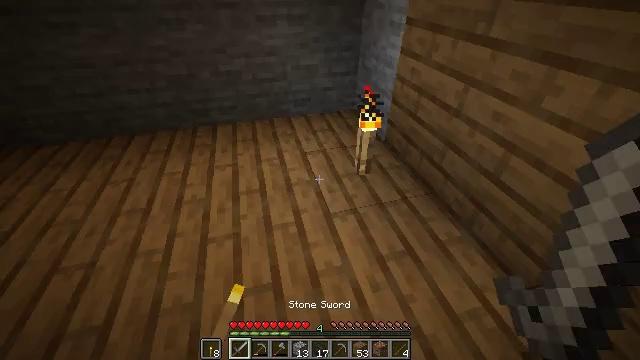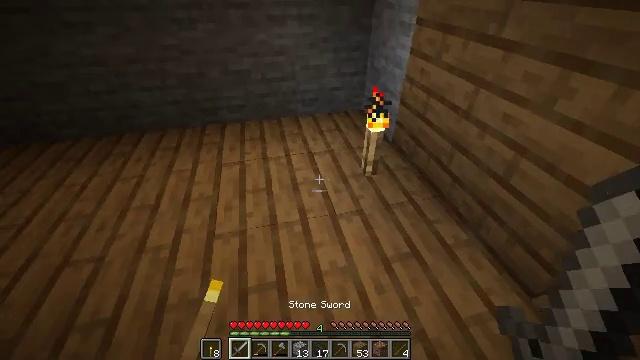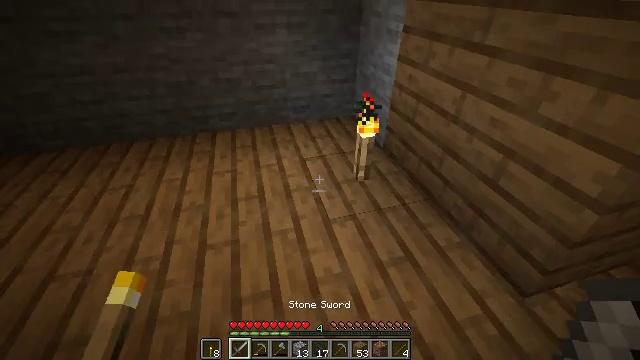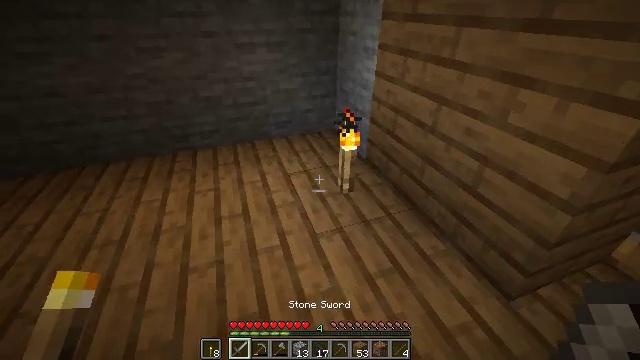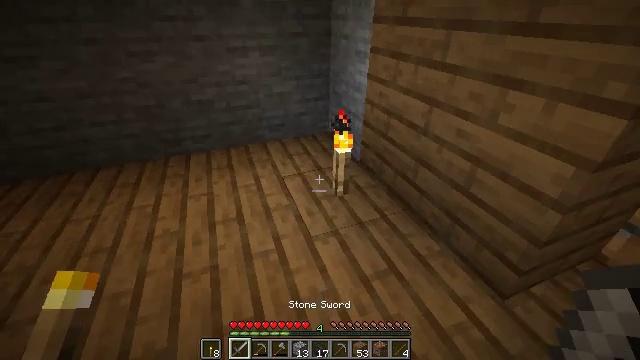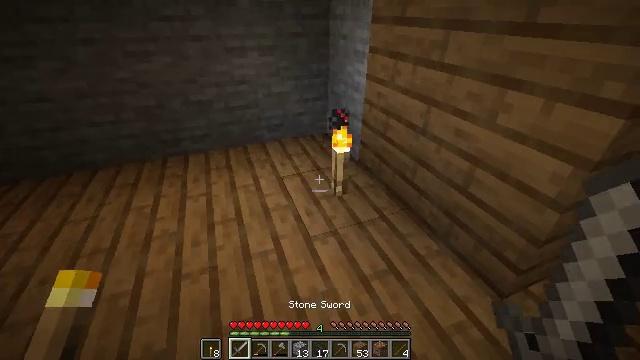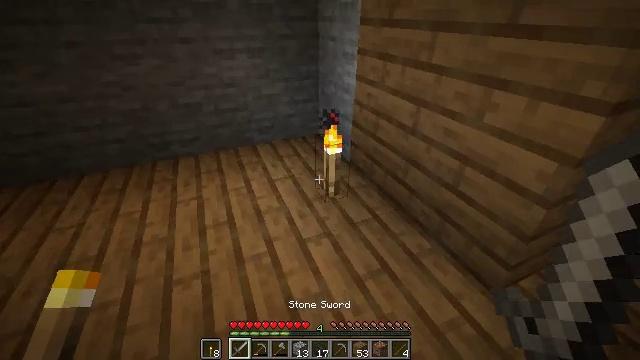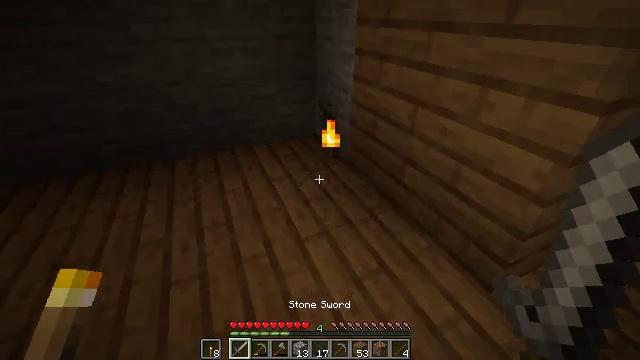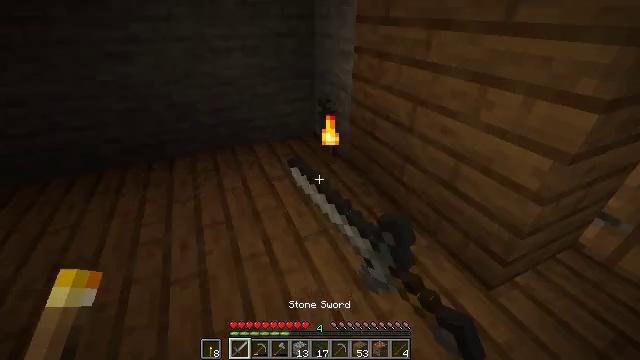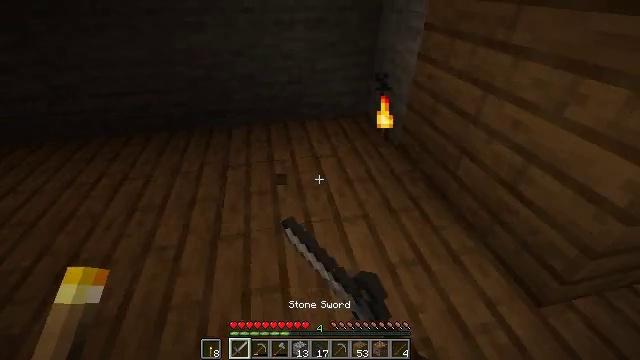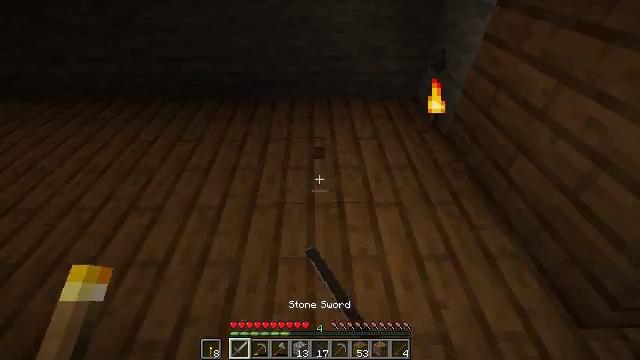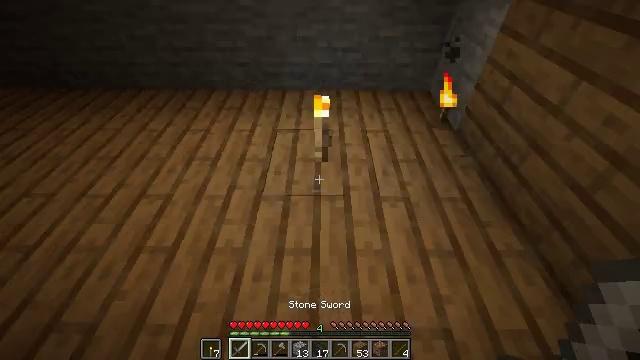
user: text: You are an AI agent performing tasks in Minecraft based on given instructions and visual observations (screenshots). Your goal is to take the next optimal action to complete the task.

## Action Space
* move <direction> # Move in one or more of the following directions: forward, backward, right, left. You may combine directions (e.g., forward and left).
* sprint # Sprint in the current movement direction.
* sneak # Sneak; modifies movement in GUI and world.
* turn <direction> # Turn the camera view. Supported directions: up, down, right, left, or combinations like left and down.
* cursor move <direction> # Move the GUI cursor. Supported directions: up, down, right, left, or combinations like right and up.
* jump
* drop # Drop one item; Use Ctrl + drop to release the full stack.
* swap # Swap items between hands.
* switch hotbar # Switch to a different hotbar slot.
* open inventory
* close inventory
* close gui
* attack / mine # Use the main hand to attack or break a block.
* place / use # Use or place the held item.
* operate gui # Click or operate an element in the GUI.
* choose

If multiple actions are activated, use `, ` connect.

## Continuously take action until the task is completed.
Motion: motion action
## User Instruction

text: Retrieve the torch.
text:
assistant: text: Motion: turn left
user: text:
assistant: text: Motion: turn right and up
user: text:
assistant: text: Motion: turn right and up
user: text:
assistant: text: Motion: turn right
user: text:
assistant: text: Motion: no_op
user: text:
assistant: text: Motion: turn right
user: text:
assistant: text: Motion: attack / mine
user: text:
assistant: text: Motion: attack / mine
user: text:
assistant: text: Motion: turn left and down, attack / mine
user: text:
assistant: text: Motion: turn left and down
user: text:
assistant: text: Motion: turn left and down, use / place
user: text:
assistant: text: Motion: use / place